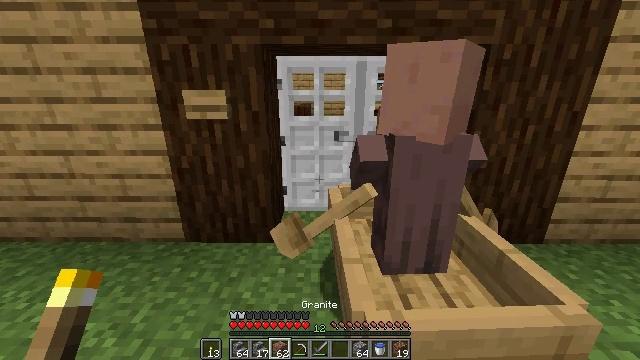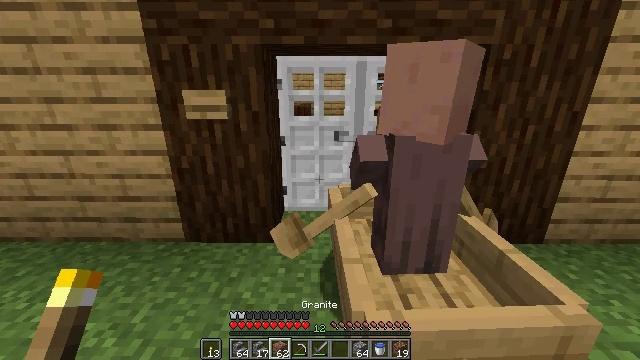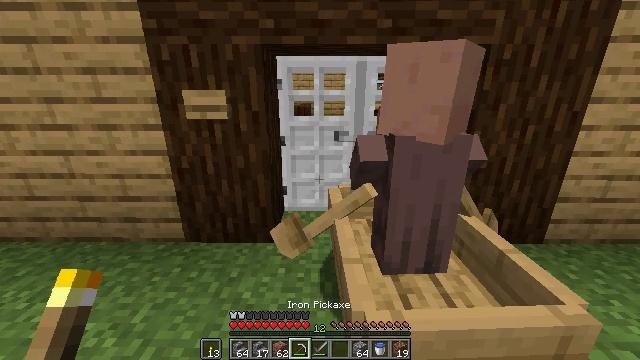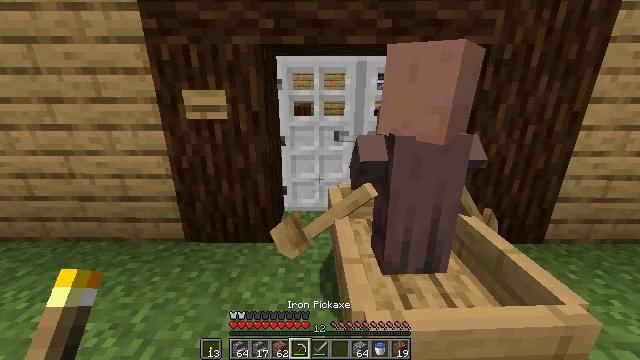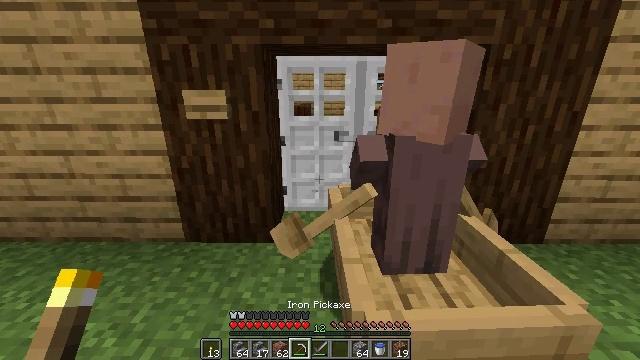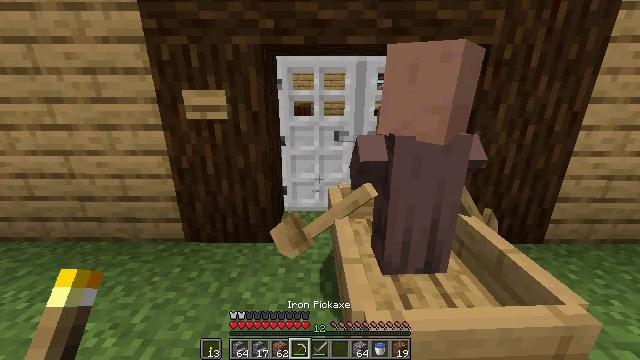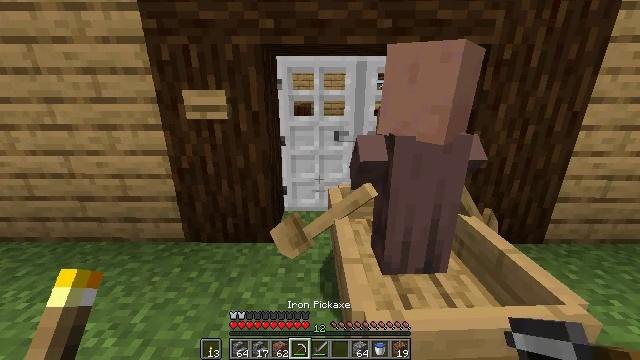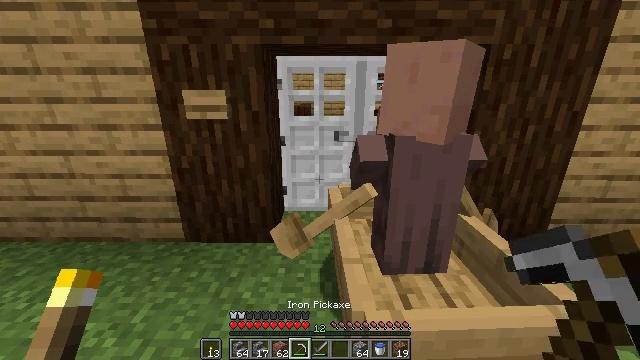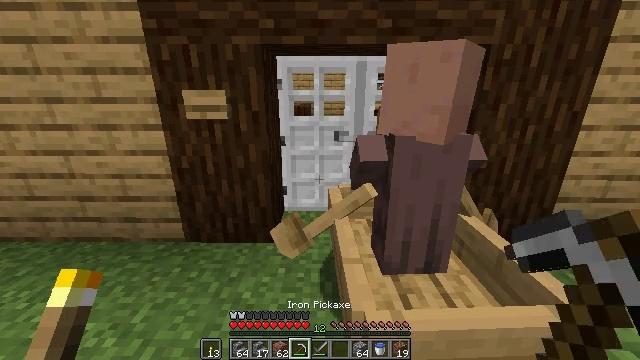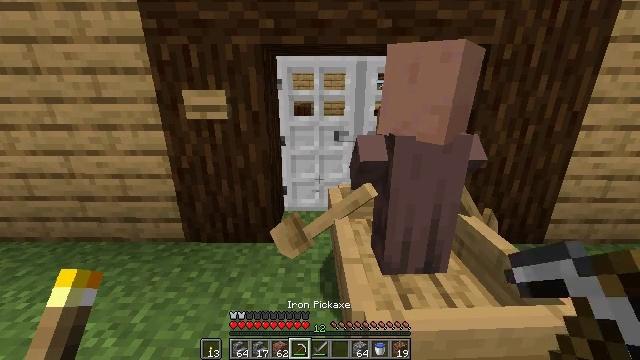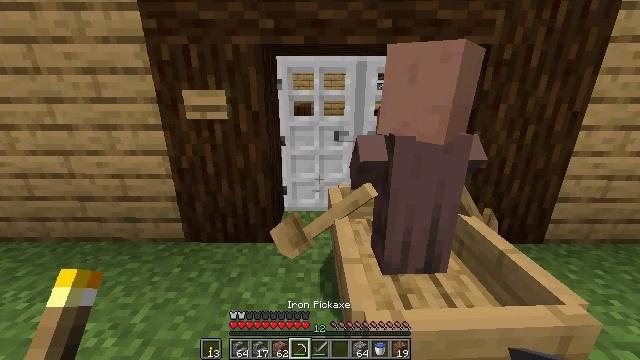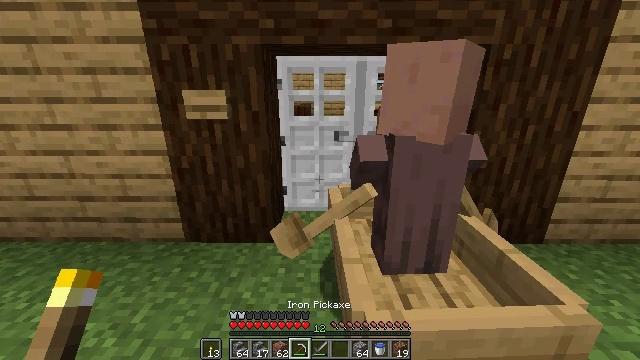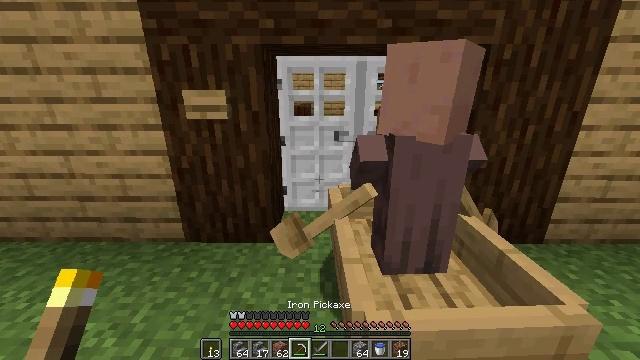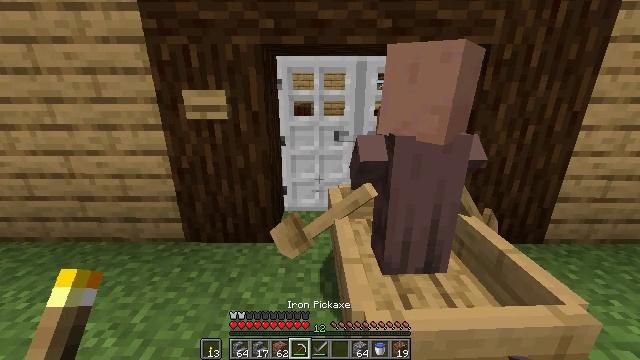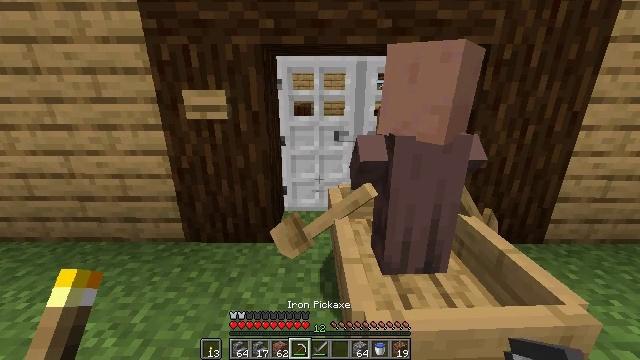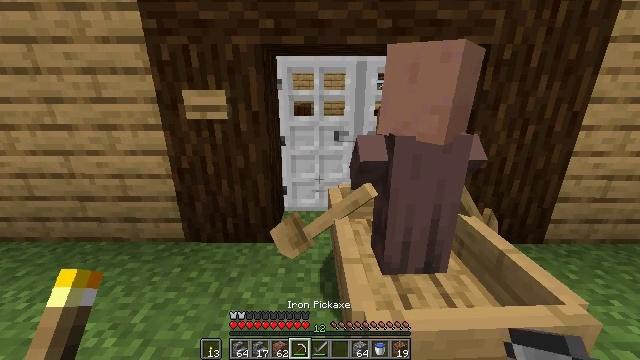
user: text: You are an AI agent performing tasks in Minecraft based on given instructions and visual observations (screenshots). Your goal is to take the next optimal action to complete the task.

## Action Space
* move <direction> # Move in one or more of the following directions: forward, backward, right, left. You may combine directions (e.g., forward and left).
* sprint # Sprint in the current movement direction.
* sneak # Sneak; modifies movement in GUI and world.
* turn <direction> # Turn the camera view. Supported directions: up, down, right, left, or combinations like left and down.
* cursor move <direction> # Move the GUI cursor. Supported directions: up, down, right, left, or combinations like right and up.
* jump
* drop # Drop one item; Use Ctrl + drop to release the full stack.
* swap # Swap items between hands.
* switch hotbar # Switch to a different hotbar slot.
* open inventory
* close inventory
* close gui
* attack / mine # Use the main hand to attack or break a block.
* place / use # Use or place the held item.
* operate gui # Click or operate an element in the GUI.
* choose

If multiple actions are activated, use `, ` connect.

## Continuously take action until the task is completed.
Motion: motion action
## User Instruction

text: Mine the iron door to remove it.
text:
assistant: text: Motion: no_op
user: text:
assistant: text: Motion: no_op
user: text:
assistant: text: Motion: no_op
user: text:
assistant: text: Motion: no_op
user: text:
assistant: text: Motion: no_op
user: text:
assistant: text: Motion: no_op
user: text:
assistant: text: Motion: no_op
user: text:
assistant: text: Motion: no_op
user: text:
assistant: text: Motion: no_op
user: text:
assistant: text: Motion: no_op
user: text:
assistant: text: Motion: no_op
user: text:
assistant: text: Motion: no_op
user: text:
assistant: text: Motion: no_op
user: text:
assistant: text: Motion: no_op
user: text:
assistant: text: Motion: no_op
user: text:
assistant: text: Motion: no_op
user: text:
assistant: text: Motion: no_op
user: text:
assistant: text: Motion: no_op
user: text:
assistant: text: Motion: no_op
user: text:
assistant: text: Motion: no_op
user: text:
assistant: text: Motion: no_op
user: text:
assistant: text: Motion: no_op
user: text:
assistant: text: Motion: no_op
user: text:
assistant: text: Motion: no_op
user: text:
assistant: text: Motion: no_op
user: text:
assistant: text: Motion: no_op
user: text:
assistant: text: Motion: no_op
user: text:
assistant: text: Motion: no_op
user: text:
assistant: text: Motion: turn left
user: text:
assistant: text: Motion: no_op